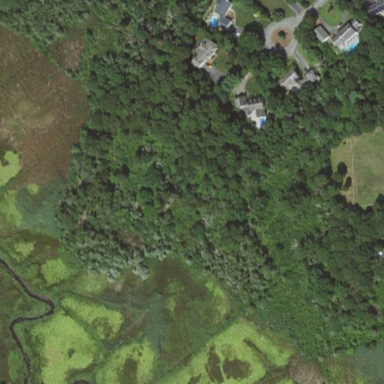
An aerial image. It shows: Swamp in wetland area.